Aerial crown-view tile of a tropical tree (Barro Colorado Island, Panama), acquired 20250512:
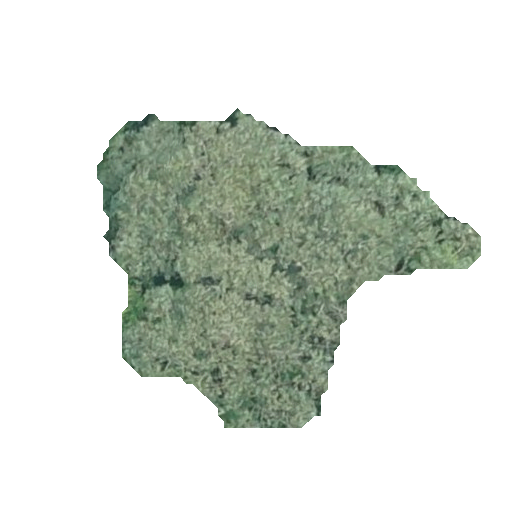
Species: Luehea seemannii
GBIF accepted scientific name: Luehea seemannii
Crown area: 107.454 m²